Question: I have a standard NAV menu created with UL and LI elements. Now on Chrome, Firefox and the newer/newest version of Internet Explorer it all looks fine, but try IE7 (and probably 8) and the search on the right drops down below the home button. While I know my code works for all the latest versions of browsers, I don't know what CSS to give my navigation menu to fix this, if the user is using an older version.
I've included the HTML and CSS below and a screenshot of the correct style, conditional statements I know about, but the actual appropriate code to get my navigation to style properly for older versions of IE is what I'm after.
Live URL - <URL>
This is what my client see's (he's using bloody IE8 and won't update):

'''
<nav>
<ul>
<li>
<a href="/"><i class="fa fa-home"></i></a>
</li>
<li>
<a href="#">Felt Bags</a>
</li>
<li>
<a href="#">Felt Accessories</a>
</li>
<li>
<a href="#">Canvas Collection</a>
</li>
<li>
<a href="#">Gadget Carriers</a>
</li>
<li>
<a href="#">Laptop Backpacks</a>
</li>
<li>
<a href="#">Travel Bags</a>
</li>
<li>
<input type="text" value="" placeholder="Search" name="search" class="header-search" style="width: 120px;">
<span class="button-search"></span>
</li>
</ul>
</nav>
'''
CSS
'''
/* Navigation Menu */
nav {
font-size: 1.3em;
margin-top: 40px;
width: 990px;
}
nav ul li {
display: inline;
background: #929292; /* Old browsers */
background: -moz-linear-gradient(top, #929292 0%, #383838 99%); /* FF3.6+ */
background: -webkit-gradient(linear, left top, left bottom, color-stop(0%,#929292), color-stop(99%,#383838)); /* Chrome,Safari4+ */
background: -webkit-linear-gradient(top, #929292 0%,#383838 99%); /* Chrome10+,Safari5.1+ */
background: -o-linear-gradient(top, #929292 0%,#383838 99%); /* Opera 11.10+ */
background: -ms-linear-gradient(top, #929292 0%,#383838 99%); /* IE10+ */
background: linear-gradient(to bottom, #929292 0%,#383838 99%); /* W3C */
filter: progid:DXImageTransform.Microsoft.gradient( startColorstr='#929292', endColorstr='#383838',GradientType=0 ); /* IE6-9 */
padding: 10px 8px 10px 8px;
color: #fff;
font-weight: bold;
border-right: 1px solid #343434;
border-left: 1px solid #8e8e8e;
}
nav ul li:hover, nav ul li.active {
display: inline;
background: #383838; /* Old browsers */
background: -moz-linear-gradient(top, #383838 1%, #929292 100%); /* FF3.6+ */
background: -webkit-gradient(linear, left top, left bottom, color-stop(1%,#383838), color-stop(100%,#929292)); /* Chrome,Safari4+ */
background: -webkit-linear-gradient(top, #383838 1%,#929292 100%); /* Chrome10+,Safari5.1+ */
background: -o-linear-gradient(top, #383838 1%,#929292 100%); /* Opera 11.10+ */
background: -ms-linear-gradient(top, #383838 1%,#929292 100%); /* IE10+ */
background: linear-gradient(to bottom, #383838 1%,#929292 100%); /* W3C */
filter: progid:DXImageTransform.Microsoft.gradient( startColorstr='#383838', endColorstr='#929292',GradientType=0 ); /* IE6-9 */
padding: 10px 8px 10px 8px;
color: #fff;
font-weight: bold;
}
nav ul li:first-child {
border-top-left-radius: 5px;
padding-top: 10px;
background: #929292; /* Old browsers */
background: -moz-linear-gradient(top, #929292 0%, #383838 99%); /* FF3.6+ */
background: -webkit-gradient(linear, left top, left bottom, color-stop(0%,#929292), color-stop(99%,#383838)); /* Chrome,Safari4+ */
background: -webkit-linear-gradient(top, #929292 0%,#383838 99%); /* Chrome10+,Safari5.1+ */
background: -o-linear-gradient(top, #929292 0%,#383838 99%); /* Opera 11.10+ */
background: -ms-linear-gradient(top, #929292 0%,#383838 99%); /* IE10+ */
background: linear-gradient(to bottom, #929292 0%,#383838 99%); /* W3C */
filter: progid:DXImageTransform.Microsoft.gradient( startColorstr='#929292', endColorstr='#383838',GradientType=0 ); /* IE6-9 */
padding: 10px 11px 10px 11px;
color: #fff;
font-weight: bold;
border-right: 1px solid #343434;
border-left: 1px solid #8e8e8e;
}
nav ul li:last-child {
border-top-right-radius: 5px;
border-right: none;
padding-right: 85px;
padding-left:72px;
background: #929292; /* Old browsers */
background: -moz-linear-gradient(top, #929292 0%, #383838 99%); /* FF3.6+ */
background: -webkit-gradient(linear, left top, left bottom, color-stop(0%,#929292), color-stop(99%,#383838)); /* Chrome,Safari4+ */
background: -webkit-linear-gradient(top, #929292 0%,#383838 99%); /* Chrome10+,Safari5.1+ */
background: -o-linear-gradient(top, #929292 0%,#383838 99%); /* Opera 11.10+ */
background: -ms-linear-gradient(top, #929292 0%,#383838 99%); /* IE10+ */
background: linear-gradient(to bottom, #929292 0%,#383838 99%); /* W3C */
filter: progid:DXImageTransform.Microsoft.gradient( startColorstr='#929292', endColorstr='#383838',GradientType=0 ); /* IE6-9 */
}
nav ul li a,nav ul li a:hover,nav ul li a:active,nav ul li a:visited{color:#fff; text-decoration: none;}
nav ul li i {
font-size: 1.5em;
}
'''
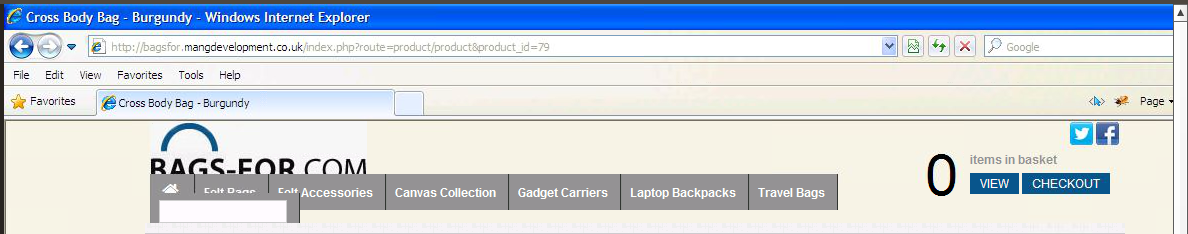
Answer: Try this to IE8
'''
nav {
font-size: 1.3em;
margin-top: 40px;
width: 990px;
display: table\9; // add this
margin-bottom: 5px\9; // add this
// Hack to IE8 (using \9)
}
'''